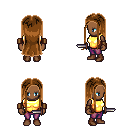
a pixel art fantasy rpg character, female body template, human, dark skin, gold chest armor, magenta pants, brown extra-long hairstyle, leather bracers, brown shoes, dagger, four views (front, back, left, right), 2x2 character sprite sheet, small pixel art, hard edges, no anti-aliasing